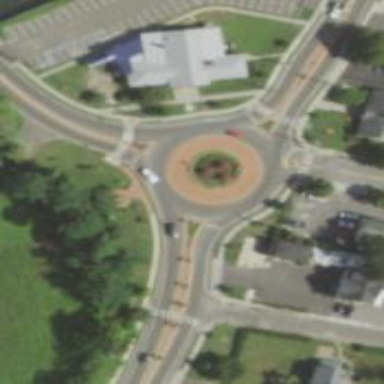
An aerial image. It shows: Roundabout on primary highway.